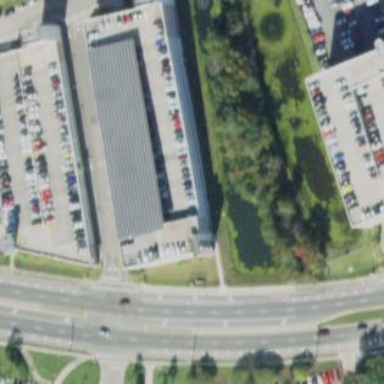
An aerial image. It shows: Multi-storey parking building with concrete surface.